Field crop: maize
Growth stage: 2
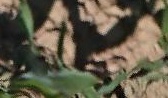
Species: maize